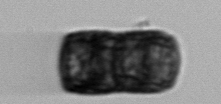
Label: Paralia_sulcata